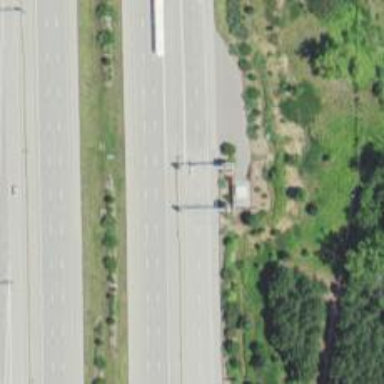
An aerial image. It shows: Toll gantry on the road.